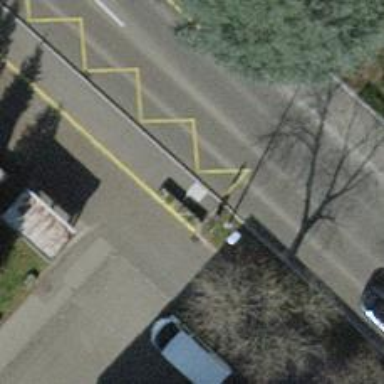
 serving as platform for public transportation."